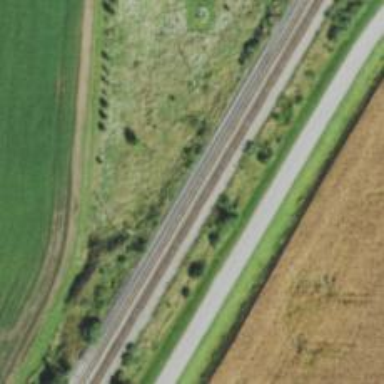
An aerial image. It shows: Railway track.